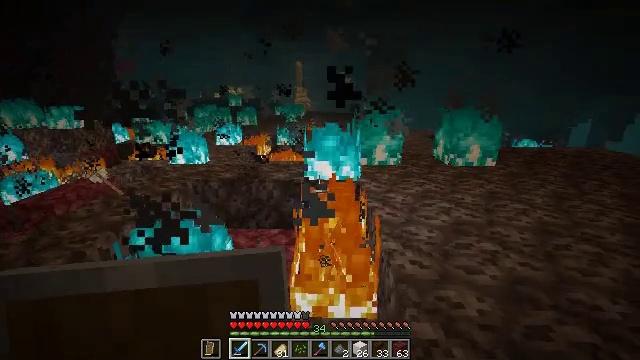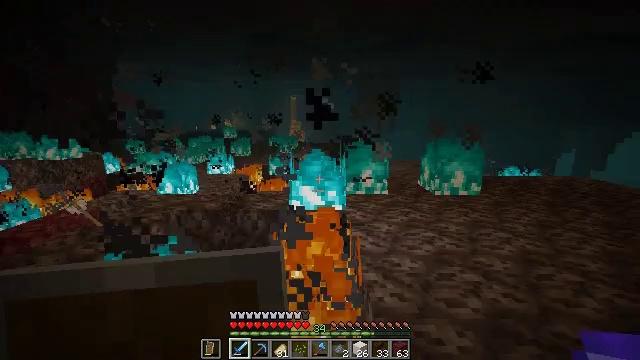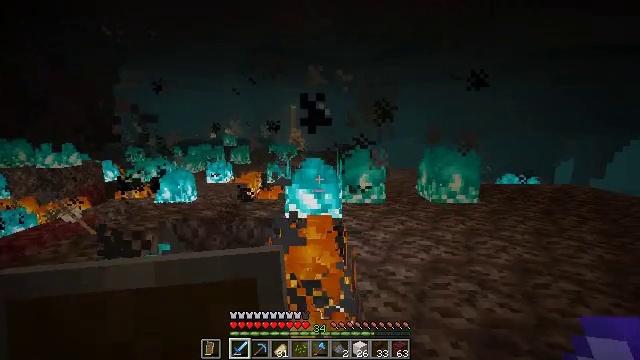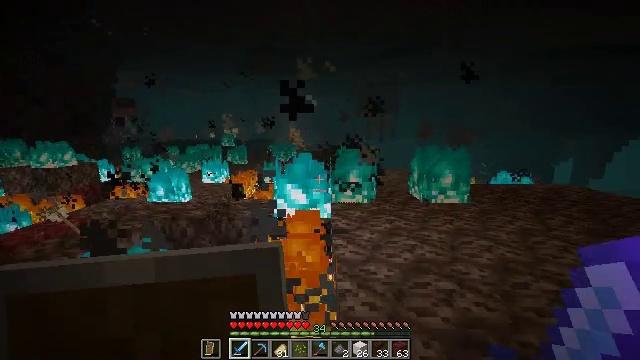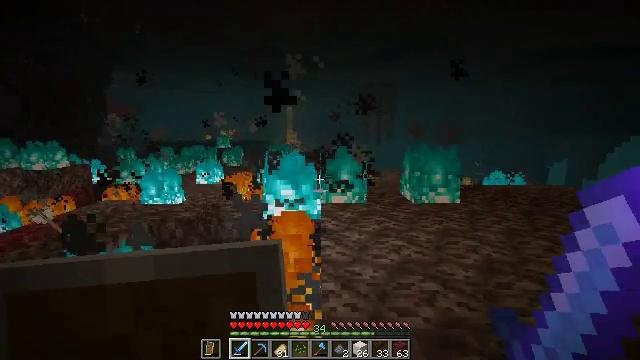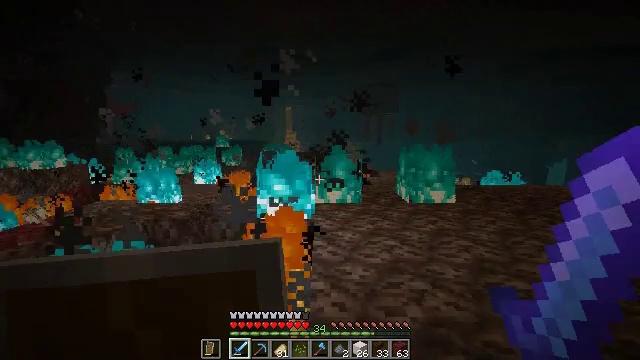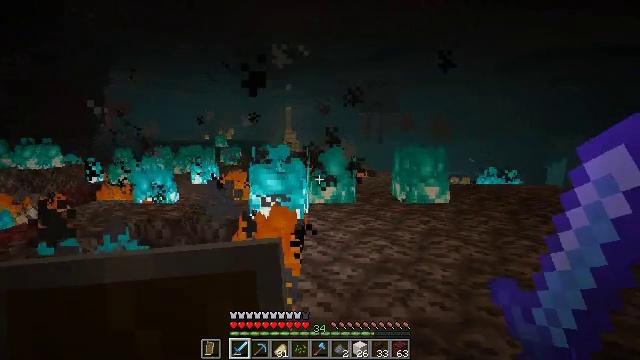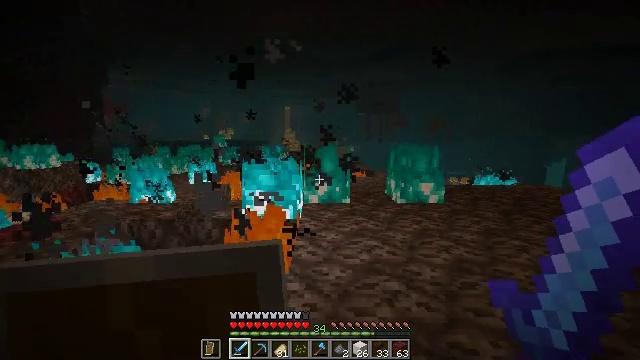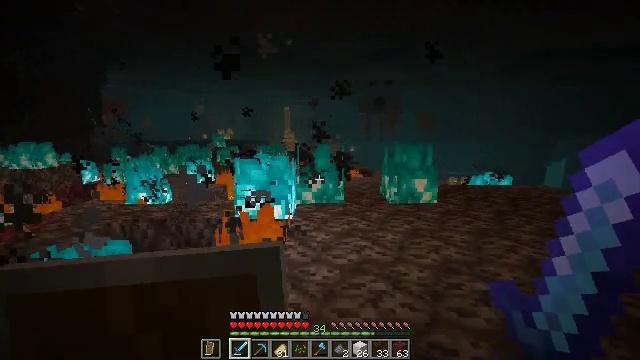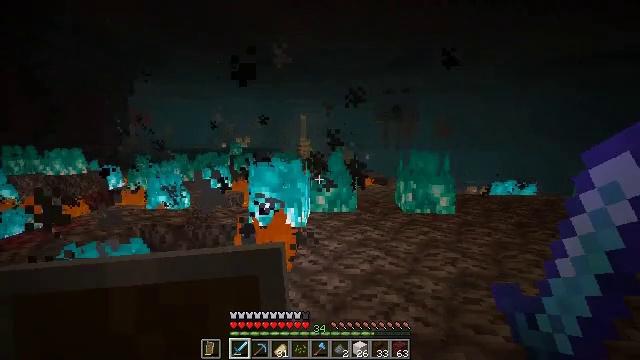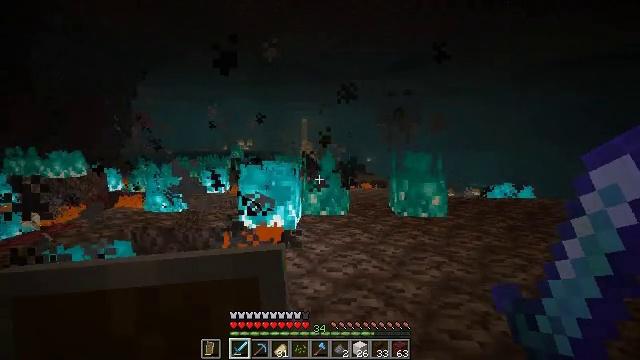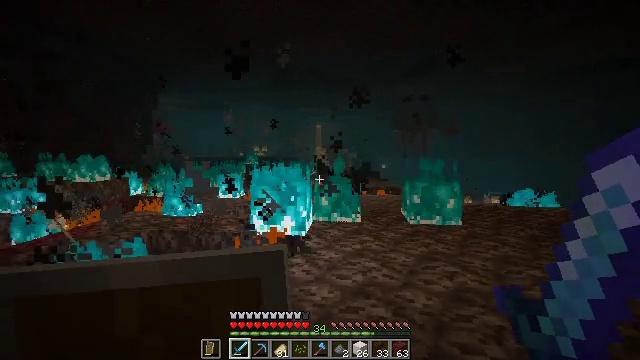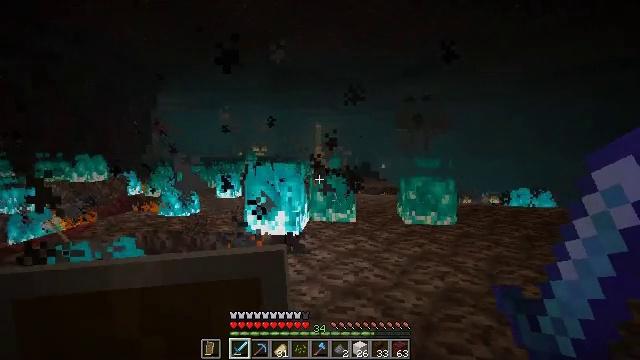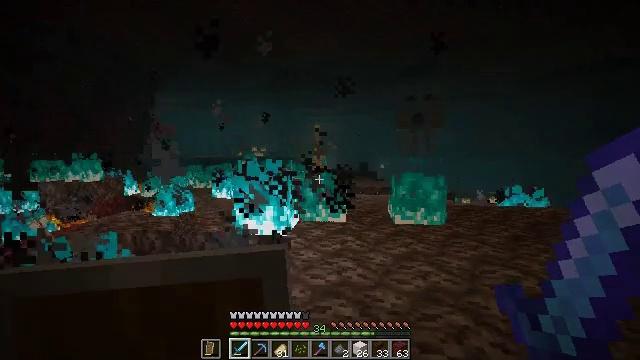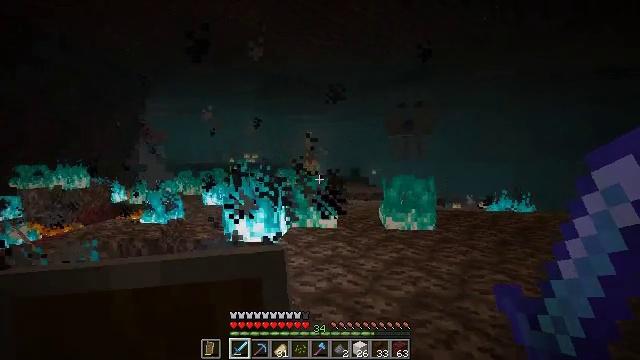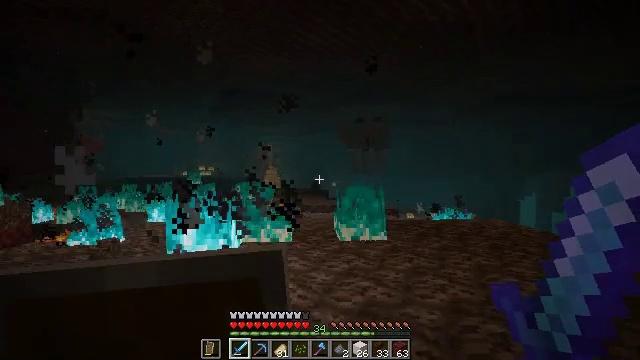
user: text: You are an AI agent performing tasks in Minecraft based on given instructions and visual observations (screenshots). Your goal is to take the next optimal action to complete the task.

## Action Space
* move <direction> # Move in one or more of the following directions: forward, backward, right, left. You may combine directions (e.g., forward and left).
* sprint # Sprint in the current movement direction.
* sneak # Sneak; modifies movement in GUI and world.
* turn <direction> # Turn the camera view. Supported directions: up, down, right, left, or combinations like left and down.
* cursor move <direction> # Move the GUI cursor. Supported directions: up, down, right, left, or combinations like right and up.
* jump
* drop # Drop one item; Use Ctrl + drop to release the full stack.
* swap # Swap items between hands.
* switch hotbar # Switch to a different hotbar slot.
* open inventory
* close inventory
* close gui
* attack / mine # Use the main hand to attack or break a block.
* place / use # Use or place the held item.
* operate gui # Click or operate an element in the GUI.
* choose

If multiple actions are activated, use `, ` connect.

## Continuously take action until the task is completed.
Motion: motion action
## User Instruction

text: Clear the area by removing soul fire.
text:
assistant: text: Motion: move right, turn right and up
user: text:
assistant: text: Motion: move right, turn up
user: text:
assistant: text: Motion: move right
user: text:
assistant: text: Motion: move right
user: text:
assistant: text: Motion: move right
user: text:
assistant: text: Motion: move right
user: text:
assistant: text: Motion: move right
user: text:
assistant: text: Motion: move right
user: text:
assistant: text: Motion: move right, turn left and up
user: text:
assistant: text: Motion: move right
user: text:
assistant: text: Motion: move right, turn left and up
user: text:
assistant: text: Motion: move right
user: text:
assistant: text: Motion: move right
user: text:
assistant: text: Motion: move right, turn right and up
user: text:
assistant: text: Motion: move right, turn right and up
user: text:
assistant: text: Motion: move right, turn right and up
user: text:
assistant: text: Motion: move right
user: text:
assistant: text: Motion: move right
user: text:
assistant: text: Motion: move right
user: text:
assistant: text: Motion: move right, turn right and up
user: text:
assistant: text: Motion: move right, turn right
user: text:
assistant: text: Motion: move right
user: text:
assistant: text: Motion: move right, turn up
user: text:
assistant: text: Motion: move left, turn right and up
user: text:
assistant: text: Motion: move left
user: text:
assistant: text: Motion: move left
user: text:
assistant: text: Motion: move left, turn right
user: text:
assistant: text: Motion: move left, turn right
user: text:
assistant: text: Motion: move left
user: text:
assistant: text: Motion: move forward and move left